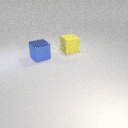
large blue metal cube in front of large yellow rubber cube